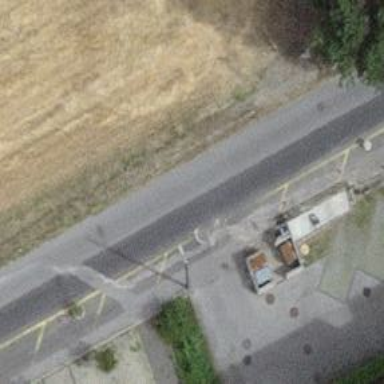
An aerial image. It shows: Bus stop along the road.